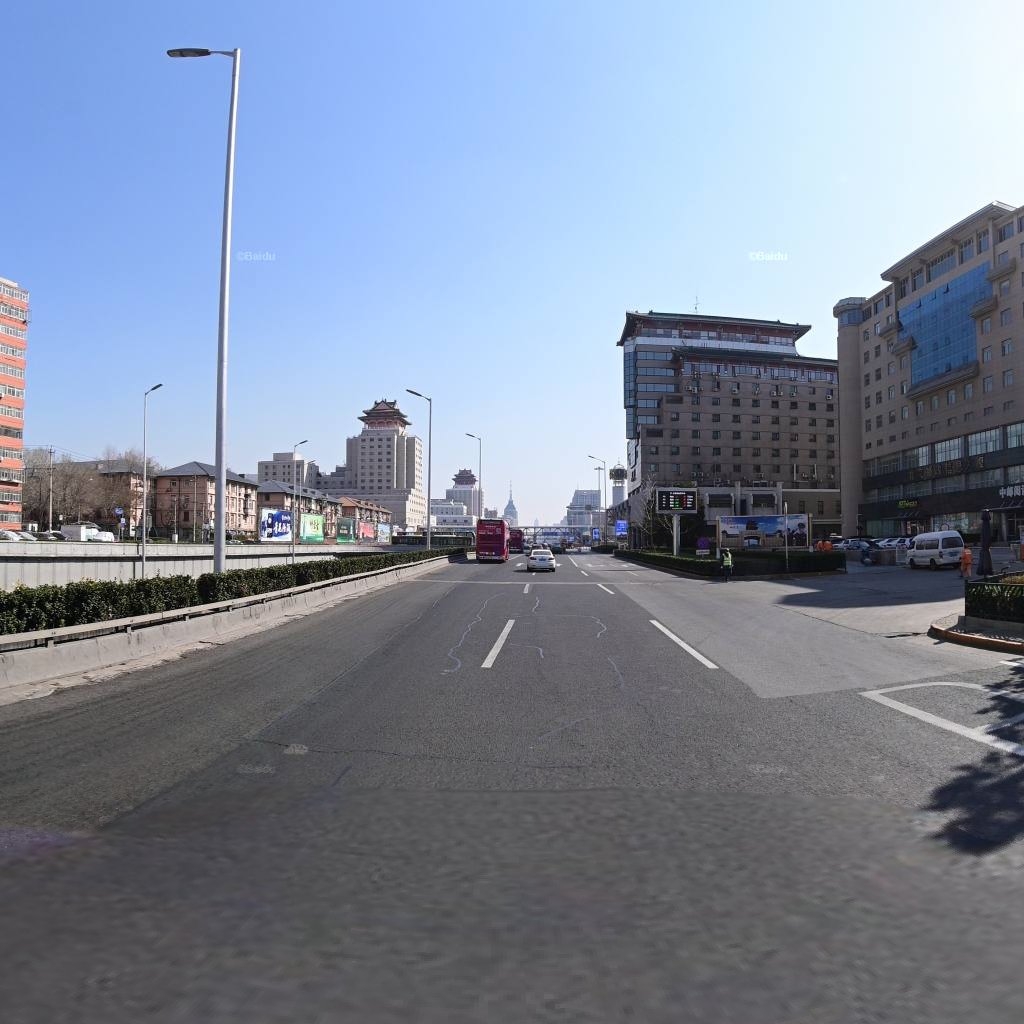
Region: Haidian
Road damage annotations: longitudinal patch, longitudinal patch, longitudinal patch, longitudinal patch, transverse patch, transverse crack, longitudinal patch, longitudinal crack, longitudinal patch, transverse patch